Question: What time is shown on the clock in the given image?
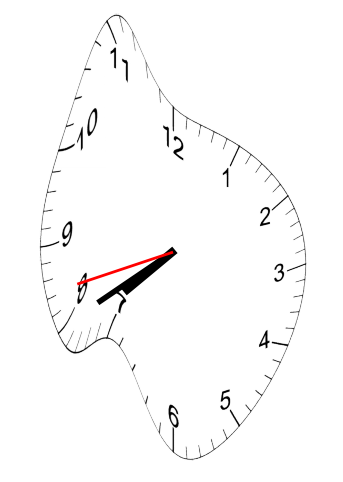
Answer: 07:39:42